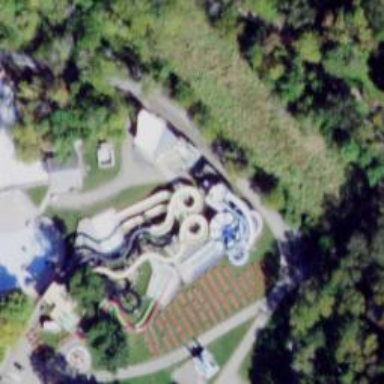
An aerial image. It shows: Water slide attraction.